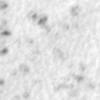
Label: no_change